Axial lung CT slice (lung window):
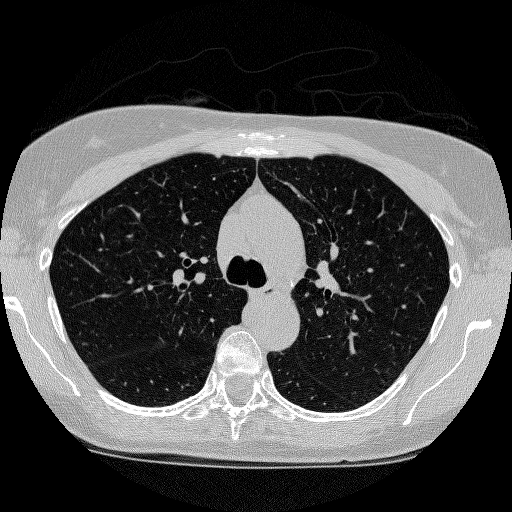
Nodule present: no